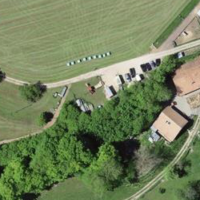
EUNIS habitat code: 25
Species observed at this site:
Pica pica
Cyanistes caeruleus